Field crop: tomato
Growth stage: 2
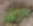
Species: solanum